Interaction volume radius: 5 \u00c5
Interaction volume height: 25 \u00c5
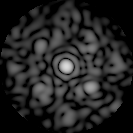
Disorder parameter: 0.6149